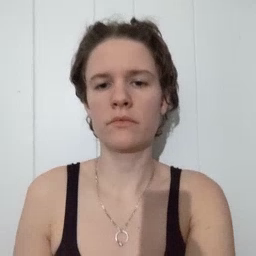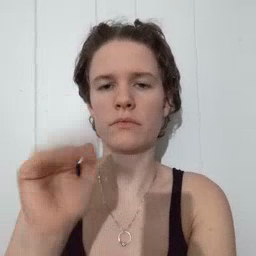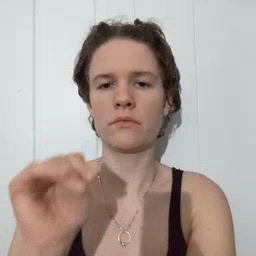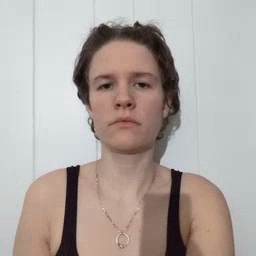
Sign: bye